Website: bh-photo
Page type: customer-info-address
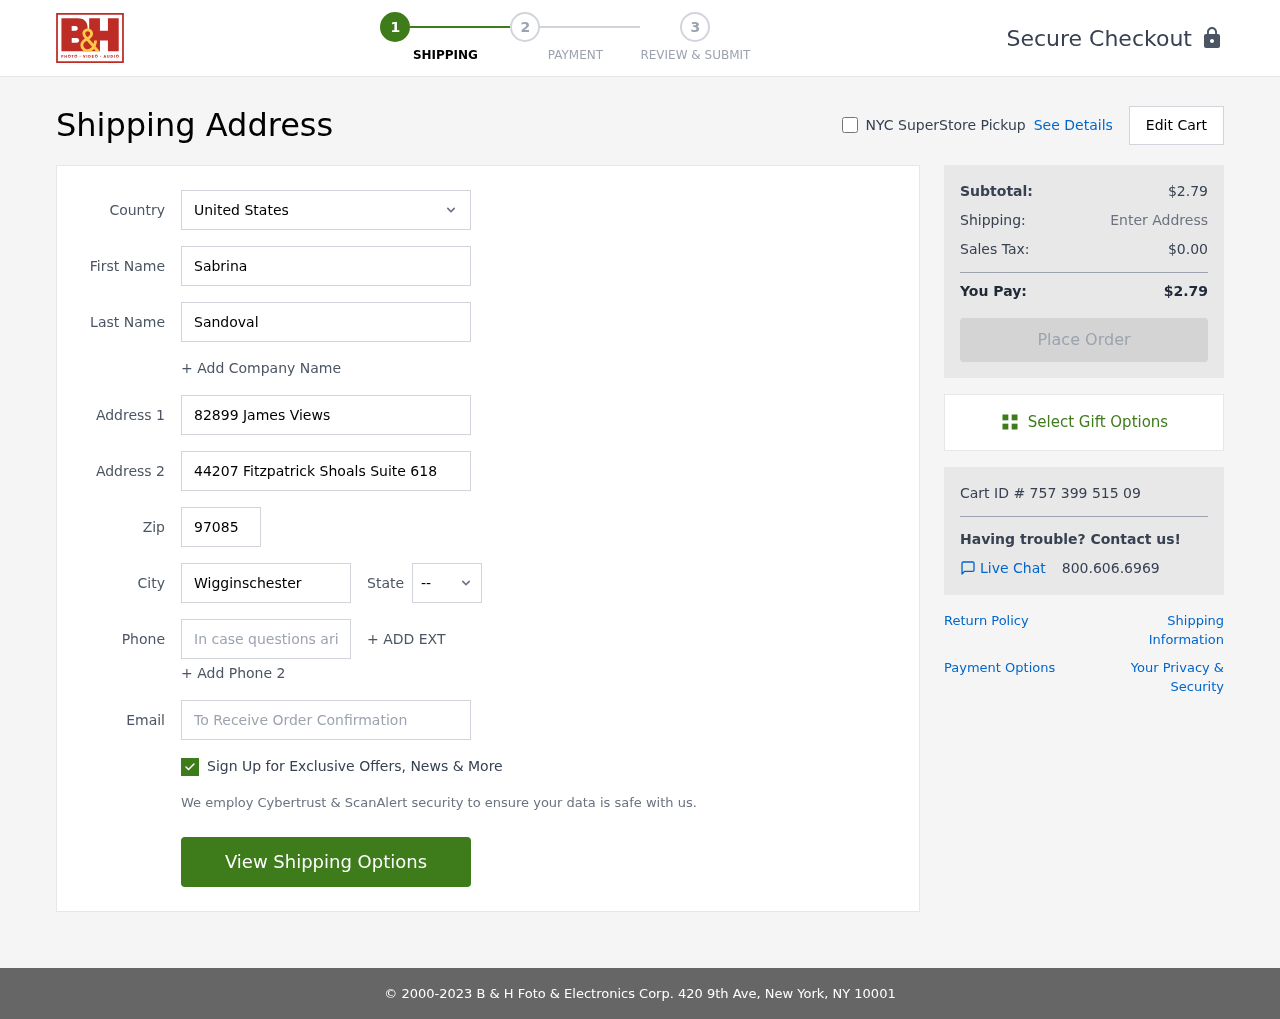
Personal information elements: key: PII_CITY
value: Wigginschester
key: PII_COUNTRY
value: United States
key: PII_EMAIL
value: ssandoval@hotmail.com
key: PII_FIRSTNAME
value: Sabrina
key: PII_LASTNAME
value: Sandoval
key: PII_PHONE
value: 8463043785
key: PII_POSTCODE
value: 97085
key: PII_STATE_ABBR
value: VT
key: PII_STREET
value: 82899 James Views
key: PII_STREET2
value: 44207 Fitzpatrick Shoals Suite 618
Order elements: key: ORDER_SUBTOTAL
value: $2.79
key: ORDER_TAX
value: $0.00
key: ORDER_TOTAL
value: $2.79
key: ORDER_ID
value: Cart ID # 757 399 515 09